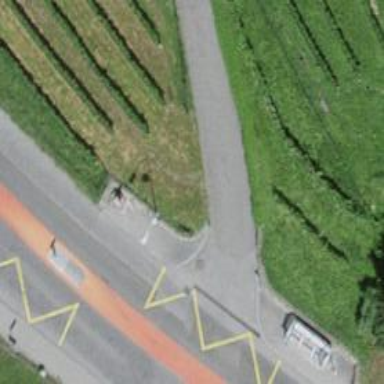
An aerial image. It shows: Bus stop with sheltered platform for public transport.